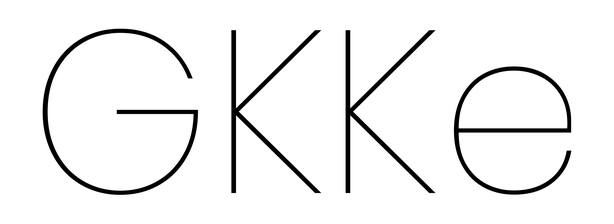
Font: Poppins-Thin